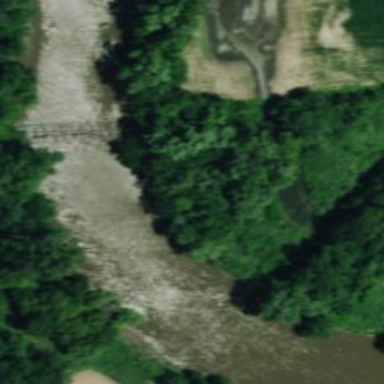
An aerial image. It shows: Bridge.